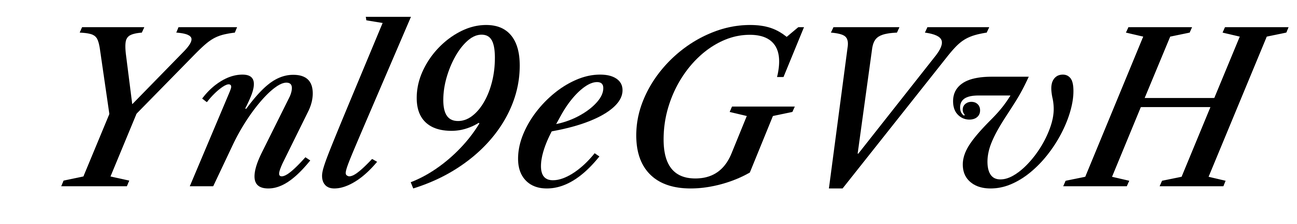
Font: LibreCaslonText-Italic_Medium_Italic